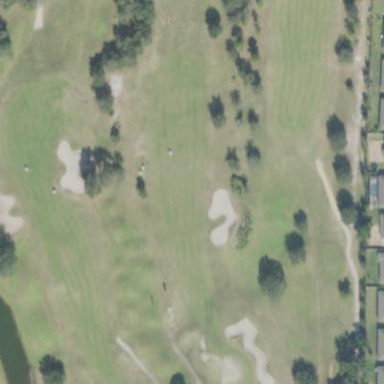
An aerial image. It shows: Grassy area designated as golf fairway.